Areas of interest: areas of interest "Sport and cultural"
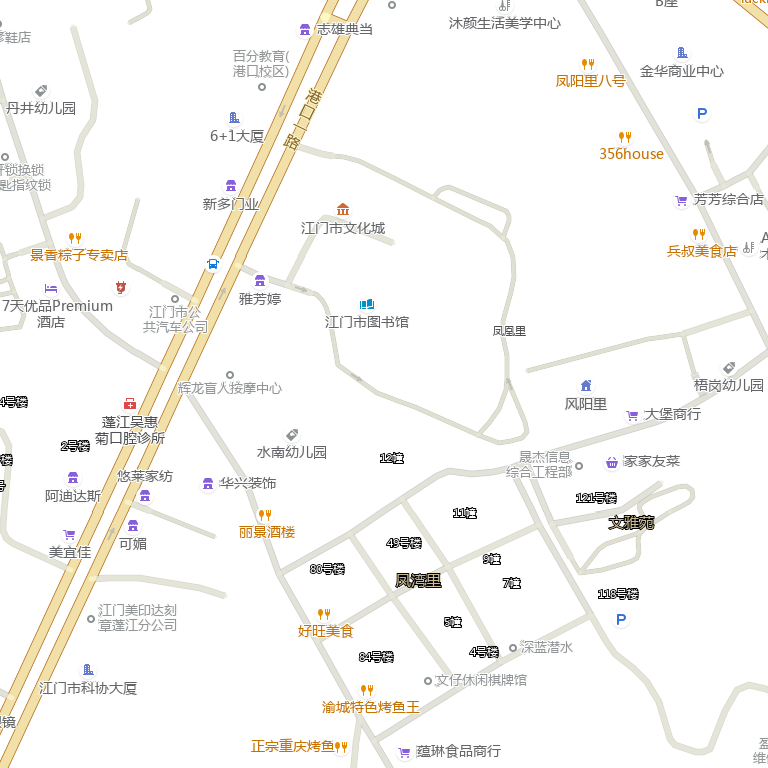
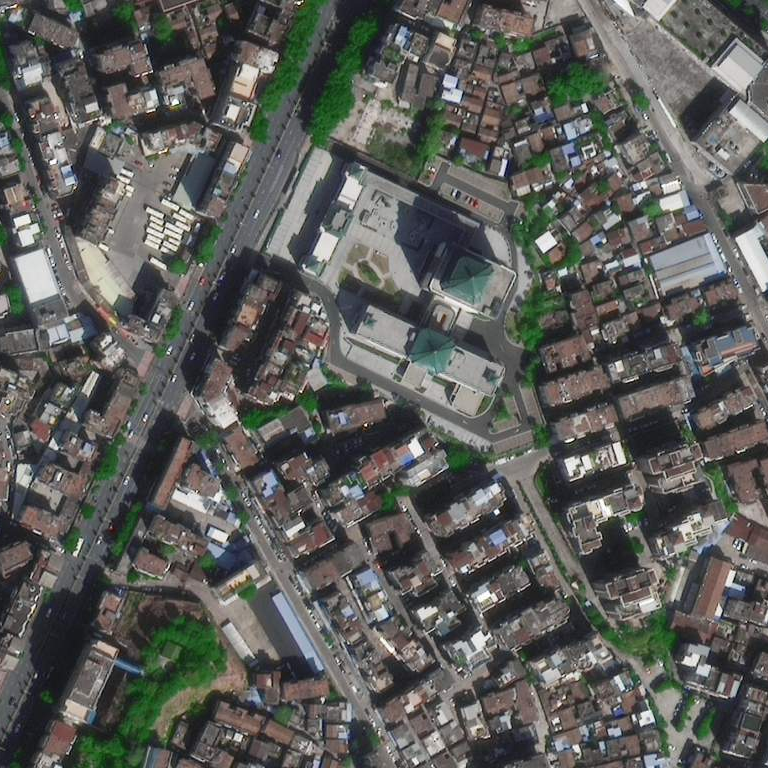